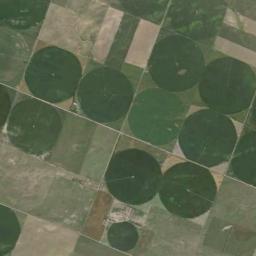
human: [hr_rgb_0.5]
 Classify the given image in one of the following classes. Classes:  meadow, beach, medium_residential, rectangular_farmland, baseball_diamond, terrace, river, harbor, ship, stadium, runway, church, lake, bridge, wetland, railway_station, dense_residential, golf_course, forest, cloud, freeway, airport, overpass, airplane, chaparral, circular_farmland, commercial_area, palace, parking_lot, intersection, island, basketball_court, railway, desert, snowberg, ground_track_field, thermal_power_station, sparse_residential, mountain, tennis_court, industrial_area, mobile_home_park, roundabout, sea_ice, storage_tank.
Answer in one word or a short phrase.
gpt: circular_farmland